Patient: sex F, age 68
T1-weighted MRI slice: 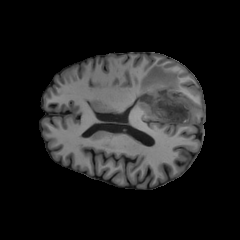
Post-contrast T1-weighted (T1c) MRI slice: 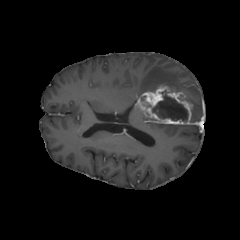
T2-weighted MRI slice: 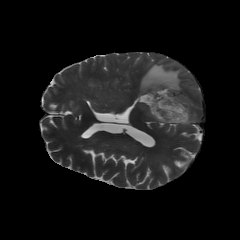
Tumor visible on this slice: yes
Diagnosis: Glioblastoma, IDH-wildtype
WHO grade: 4